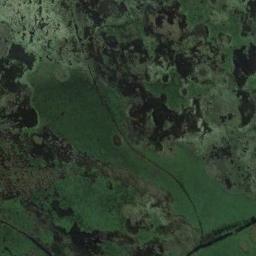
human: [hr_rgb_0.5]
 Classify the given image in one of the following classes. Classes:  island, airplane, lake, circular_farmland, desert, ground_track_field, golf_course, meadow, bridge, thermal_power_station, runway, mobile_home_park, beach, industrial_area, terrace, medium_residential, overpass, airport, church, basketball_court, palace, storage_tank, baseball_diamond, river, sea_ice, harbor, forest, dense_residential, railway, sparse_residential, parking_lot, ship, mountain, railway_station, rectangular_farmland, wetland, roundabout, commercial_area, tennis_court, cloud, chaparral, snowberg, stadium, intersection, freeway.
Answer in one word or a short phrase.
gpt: wetland